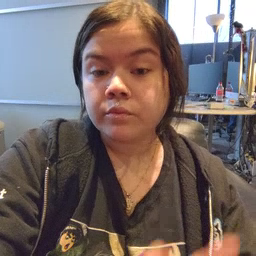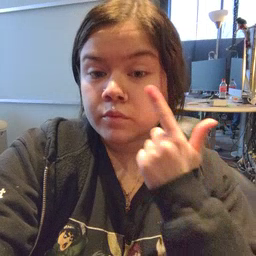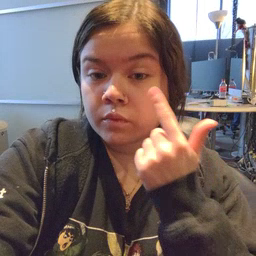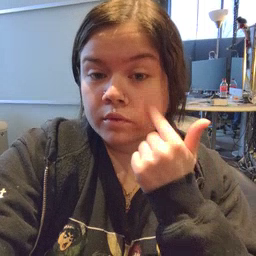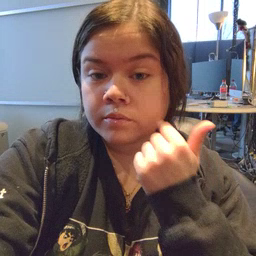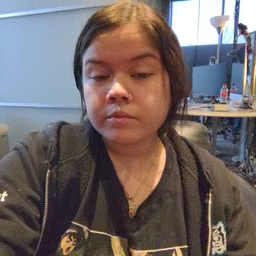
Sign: cry